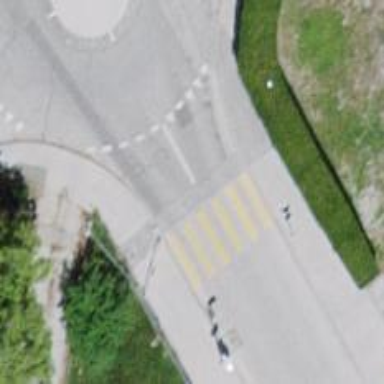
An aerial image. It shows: Uncontrolled zebra crossing on the road.